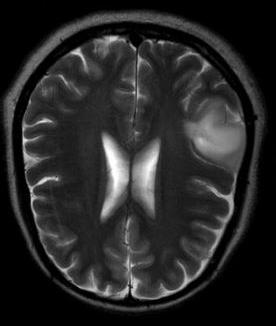
Label: notumor